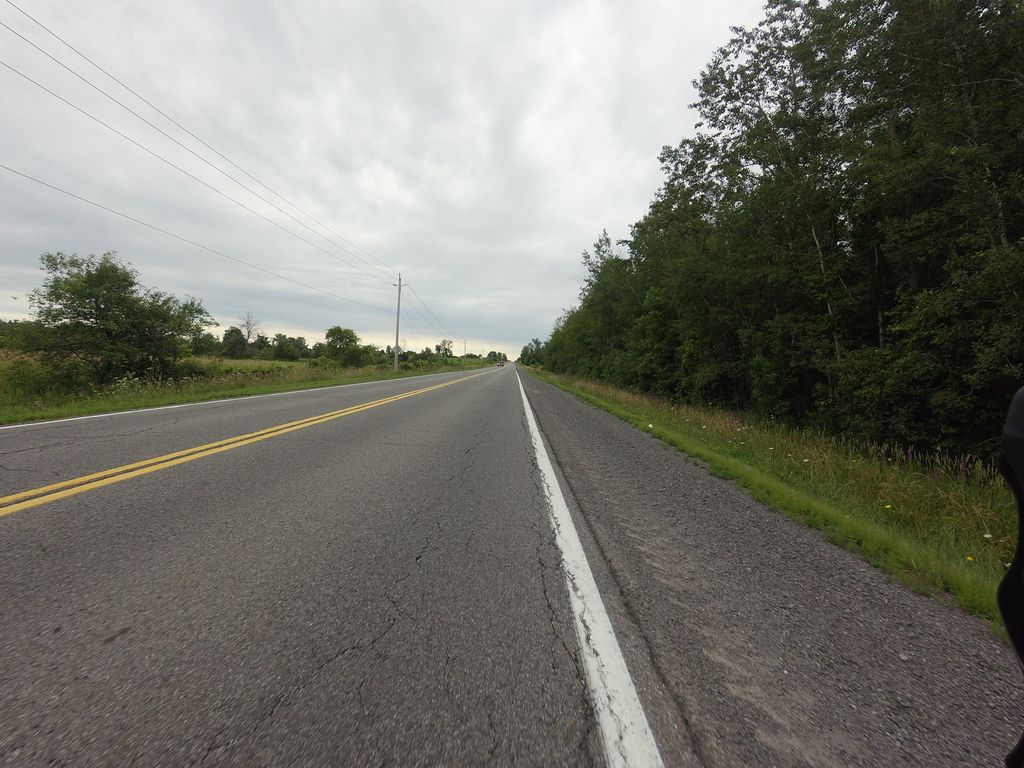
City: ottawa-gatineau